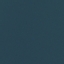
Land use / land cover: SeaLake